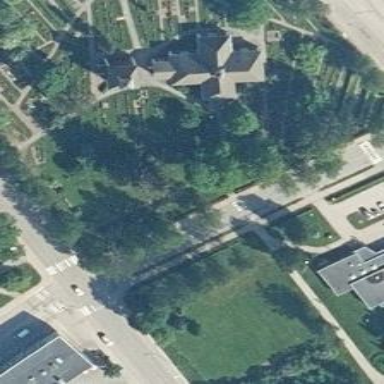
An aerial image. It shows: Historical site featuring war memorial.